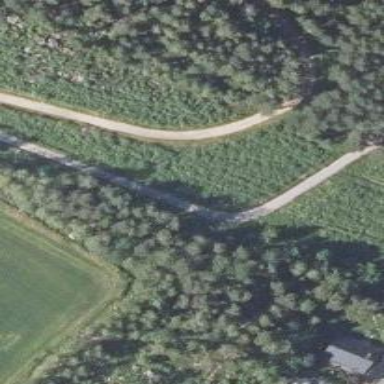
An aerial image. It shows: Path.